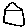
Label: house